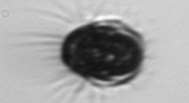
Label: Mesodinium